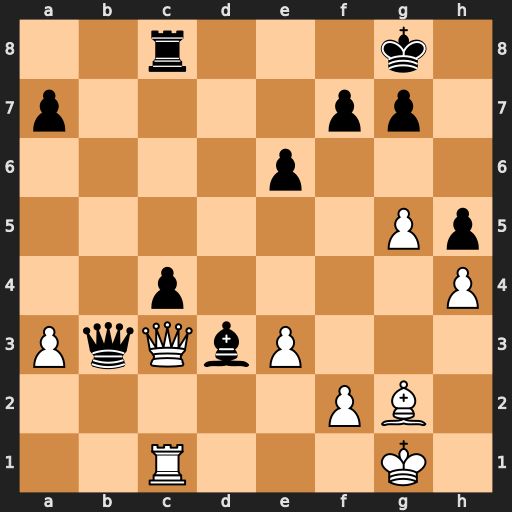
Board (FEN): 2r3k1/p4pp1/4p3/6Pp/2p4P/PqQbP3/5PB1/2R3K1
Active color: w
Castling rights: -
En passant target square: -
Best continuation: Qxb3 cxb3 Rxc8+